Question: my code is not working ? and i dont want to use str_replace , for there maybe more slashes than 3 to be replaced. how can i do the job using preg_replace?
my code here like this:
'''
<?php
$str='<li>
<span class="highlight">Color</span>
Can\'t find the exact color shown on the model pictures? Just leave a message (eg: color as shown in the first picture...) when you place order.
Please note that colors on your computer monitor may differ slightly from actual product colors depending on your monitor settings.
</li>';
$str=preg_replace("@\+@","\",$str);
echo $str;
'''

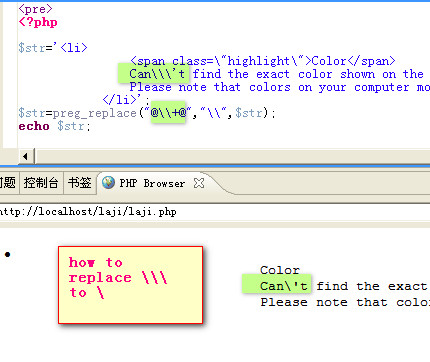
Answer: There is merit in the other answers, but to me it looks like what you're actually trying to accomplish is something very different. In the php code '\'' is not three slashes followed by an apostrophe, it's one escaped slash followed by an escaped apostrophe, and in the rendered output, that's exactly what you see--a slash followed by an apostrophe (with no need to escape them in the rendered html). It's important to realize that the escape character is not part of the string; it's merely a way to help you represent a character that normally has very different meaning in within php--in this case, an apostrophe normally terminates a string literal. What looks like 4 characters in php is actually only 2 characters in the string.
If this is the extent of your code, there's no need for string manipulation or regular expressions. What you actually need is just this:
'''
<?php
$str='<li>
<span class="highlight">Color</span>
Can't find the exact color shown on the model pictures? Just leave a message (eg: color as shown in the first picture...) when you place order.
Please note that colors on your computer monitor may differ slightly from actual product colors depending on your monitor settings.
</li>';
echo $str;
?>
'''
Only one escape character is needed here for the apostrophe, and in the rendered HTML you will see no slashes at all.
- <URL>